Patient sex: M
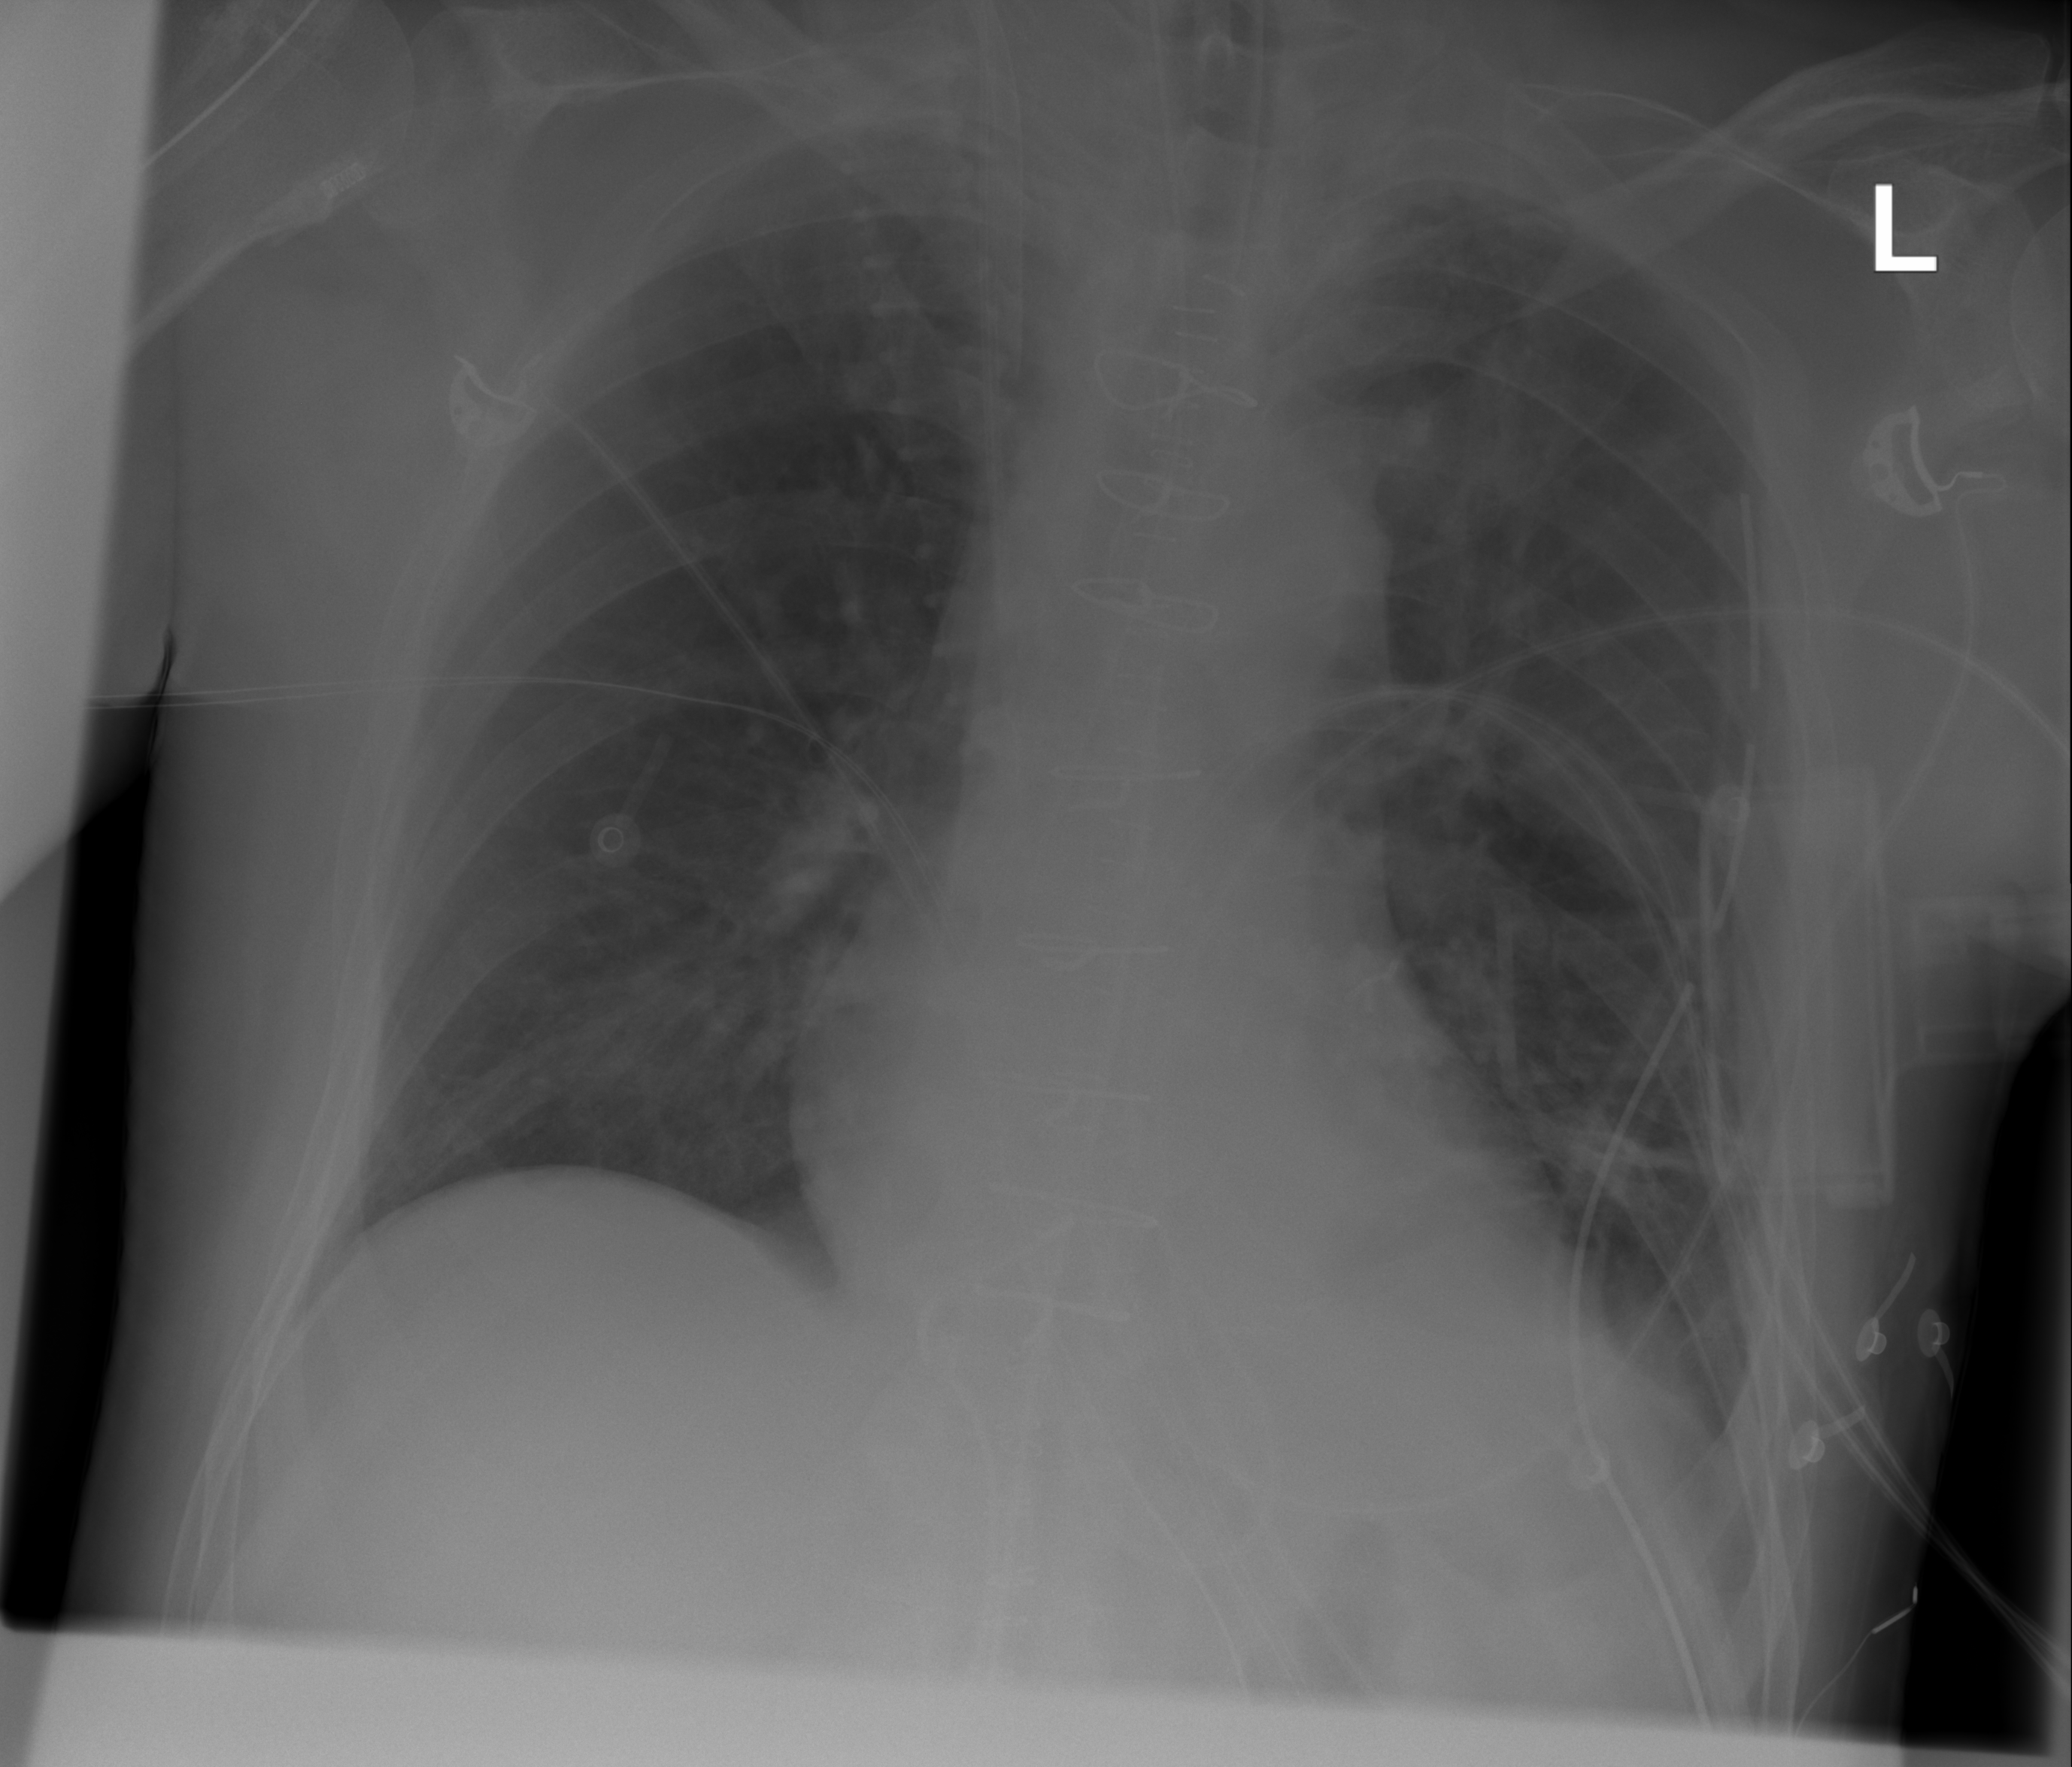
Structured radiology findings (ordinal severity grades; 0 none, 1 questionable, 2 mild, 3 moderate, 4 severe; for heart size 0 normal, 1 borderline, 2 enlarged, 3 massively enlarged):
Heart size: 0
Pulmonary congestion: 0
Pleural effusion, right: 0
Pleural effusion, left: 0
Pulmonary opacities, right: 0
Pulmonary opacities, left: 0
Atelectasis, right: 0
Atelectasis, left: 2